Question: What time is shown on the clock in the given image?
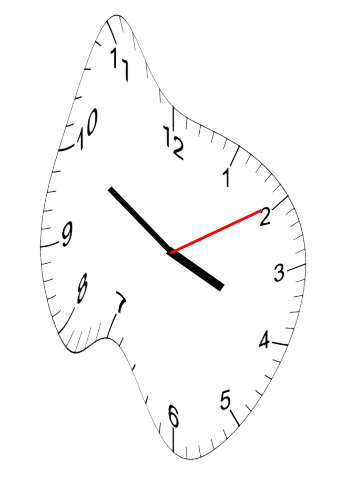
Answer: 03:50:10